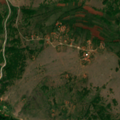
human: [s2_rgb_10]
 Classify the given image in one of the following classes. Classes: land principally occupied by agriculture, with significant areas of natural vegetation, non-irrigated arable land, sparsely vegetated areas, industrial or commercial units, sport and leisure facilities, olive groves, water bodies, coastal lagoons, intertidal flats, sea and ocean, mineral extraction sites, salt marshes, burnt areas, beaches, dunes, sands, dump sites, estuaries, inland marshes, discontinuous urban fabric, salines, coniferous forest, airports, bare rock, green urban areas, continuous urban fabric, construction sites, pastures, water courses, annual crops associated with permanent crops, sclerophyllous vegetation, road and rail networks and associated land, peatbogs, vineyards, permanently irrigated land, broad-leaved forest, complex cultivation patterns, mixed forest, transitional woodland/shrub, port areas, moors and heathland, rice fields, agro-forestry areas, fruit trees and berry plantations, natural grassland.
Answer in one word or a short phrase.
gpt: pastures, complex cultivation patterns, land principally occupied by agriculture, with significant areas of natural vegetation